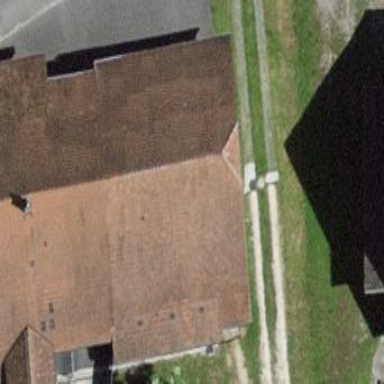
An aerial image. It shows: Farm building.